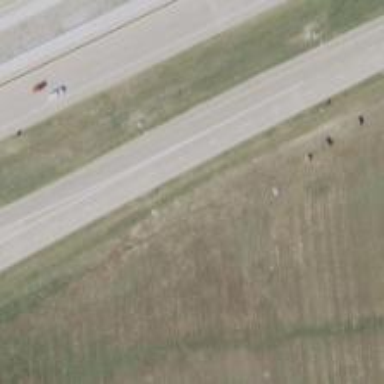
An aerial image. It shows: Secondary road with frontage road.